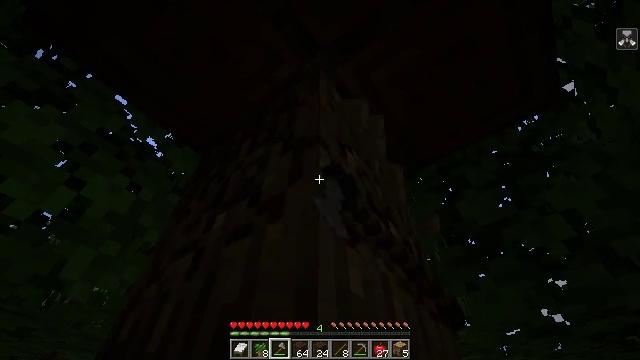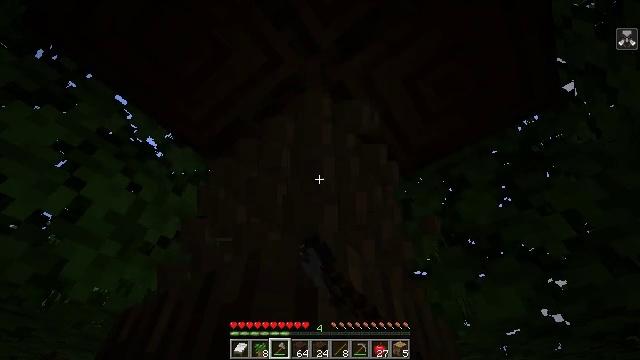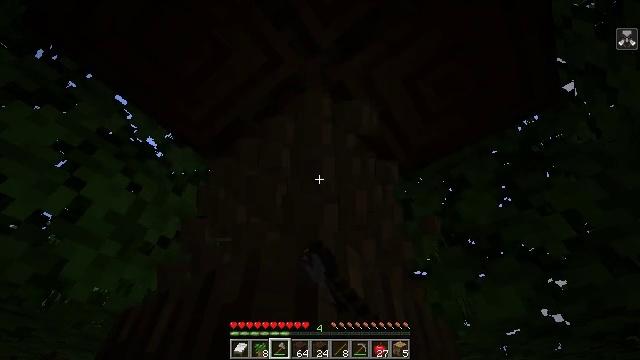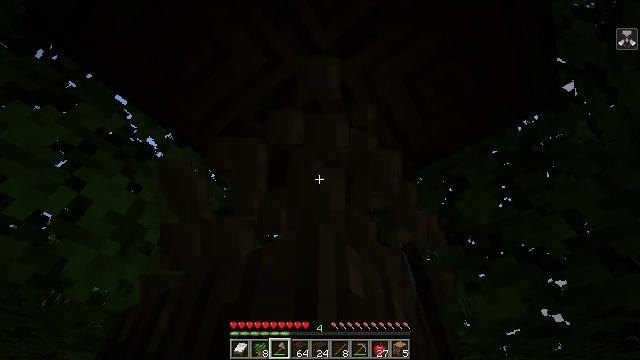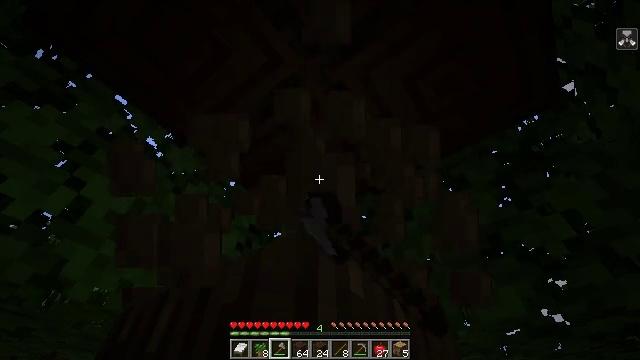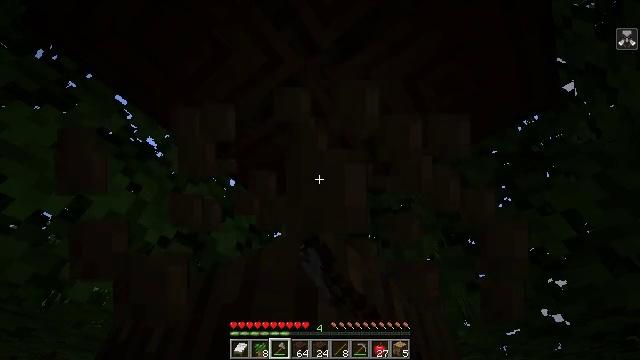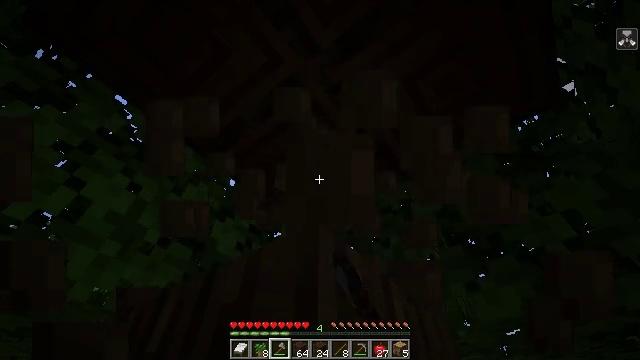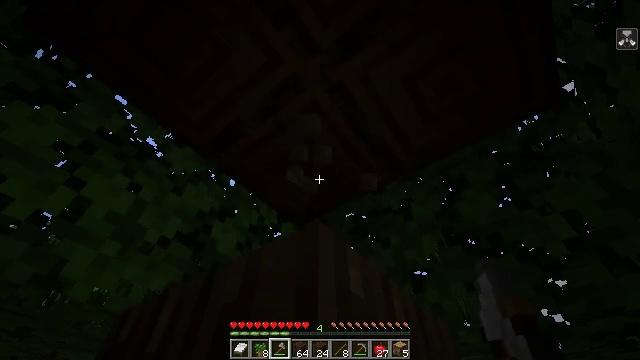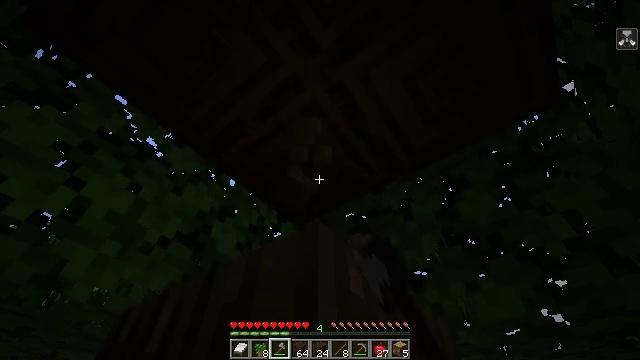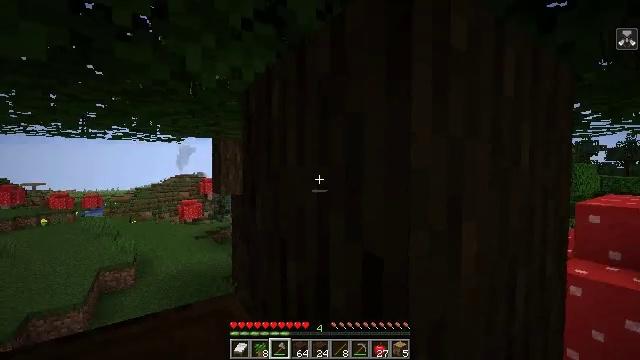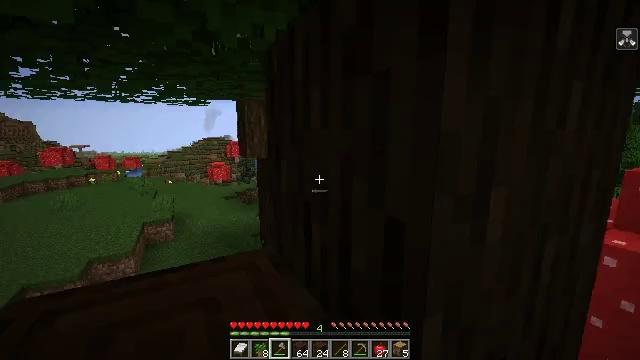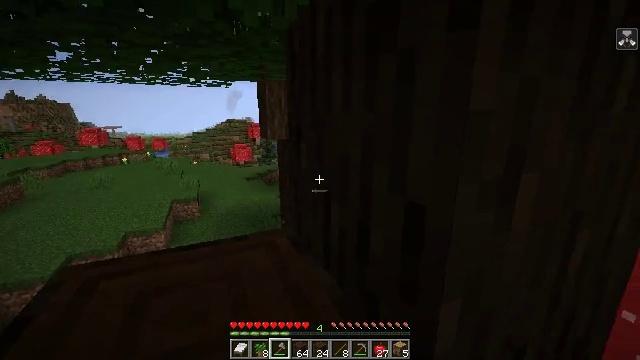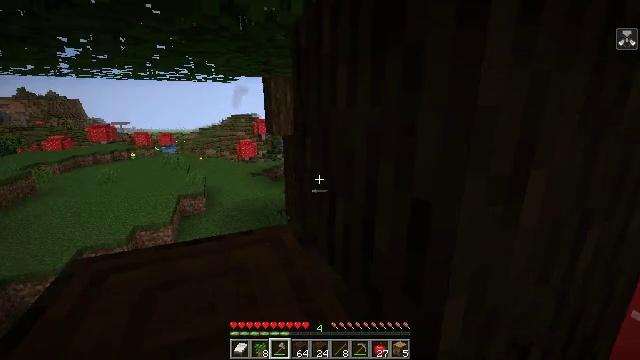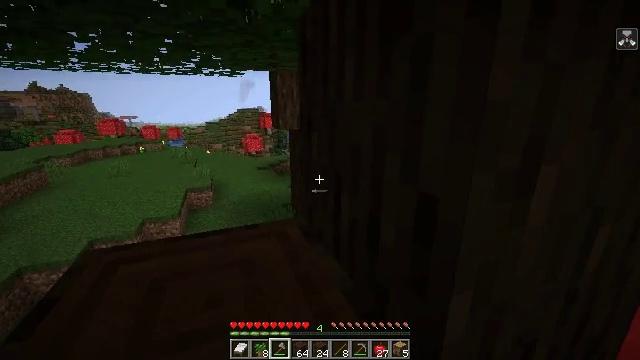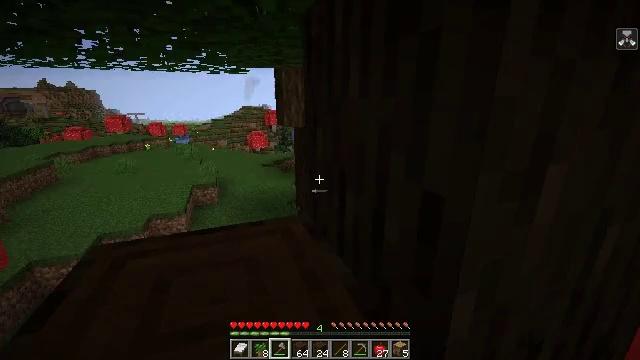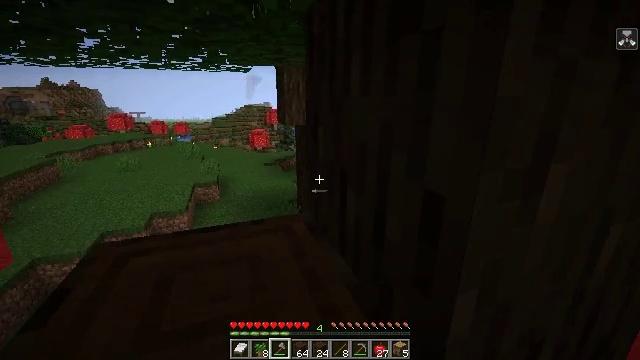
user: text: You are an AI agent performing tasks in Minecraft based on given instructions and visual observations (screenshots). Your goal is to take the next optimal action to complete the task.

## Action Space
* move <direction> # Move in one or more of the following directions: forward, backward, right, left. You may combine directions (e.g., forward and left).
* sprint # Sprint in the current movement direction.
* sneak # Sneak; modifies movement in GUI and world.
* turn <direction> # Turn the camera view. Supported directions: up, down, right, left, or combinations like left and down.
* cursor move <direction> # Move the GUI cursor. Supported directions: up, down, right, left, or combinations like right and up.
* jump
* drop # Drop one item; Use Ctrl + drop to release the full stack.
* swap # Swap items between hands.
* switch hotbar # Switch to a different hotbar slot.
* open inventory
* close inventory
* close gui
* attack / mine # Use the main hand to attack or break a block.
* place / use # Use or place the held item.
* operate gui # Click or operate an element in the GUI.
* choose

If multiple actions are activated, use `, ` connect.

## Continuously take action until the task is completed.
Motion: motion action
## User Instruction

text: Mine the dark oak log from a tree.
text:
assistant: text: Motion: attack / mine
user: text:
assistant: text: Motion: attack / mine
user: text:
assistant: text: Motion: attack / mine
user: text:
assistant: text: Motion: attack / mine
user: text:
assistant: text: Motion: attack / mine
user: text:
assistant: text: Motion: attack / mine
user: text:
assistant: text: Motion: attack / mine
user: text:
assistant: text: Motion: attack / mine
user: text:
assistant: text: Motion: turn left and down
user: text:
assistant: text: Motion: turn left and down
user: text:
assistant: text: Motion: turn left and down
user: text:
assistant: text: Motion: turn left
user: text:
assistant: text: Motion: turn left and down
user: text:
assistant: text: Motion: turn left
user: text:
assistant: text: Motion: no_op
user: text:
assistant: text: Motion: no_op
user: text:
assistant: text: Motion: no_op
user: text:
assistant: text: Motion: turn left and down
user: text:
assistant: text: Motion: turn left and down
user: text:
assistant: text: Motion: move forward, turn left and down
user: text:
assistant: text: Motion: move forward, turn left, jump
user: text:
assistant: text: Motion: move forward, jump
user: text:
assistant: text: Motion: move forward and move left, jump
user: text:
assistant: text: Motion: move forward and move left, jump
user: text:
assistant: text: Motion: move forward and move left, turn right and up, jump
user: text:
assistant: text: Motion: move forward and move left, turn right and up
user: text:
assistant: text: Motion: move forward, turn right and up
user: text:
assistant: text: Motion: turn right and up
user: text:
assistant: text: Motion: turn right and up
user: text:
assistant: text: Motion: turn right and up